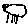
Label: bird